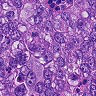
Metastatic tissue present: yes